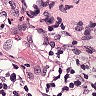
Metastatic tissue present: no